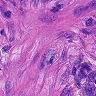
Metastatic tissue present: yes